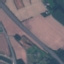
Land use / land cover class: Highway